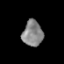
Tissue: prostate
Cell type: T cells
Senescence score: 0.2673
Nuclear area (px): 511
Mean DAPI intensity: 133.184